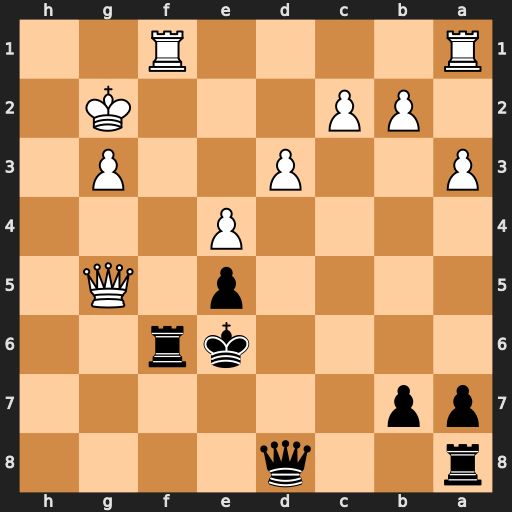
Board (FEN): r2q4/pp6/4kr2/4p1Q1/4P3/P2P2P1/1PP3K1/R4R2
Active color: b
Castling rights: -
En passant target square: -
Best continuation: Rf2+ Kxf2 Qxg5